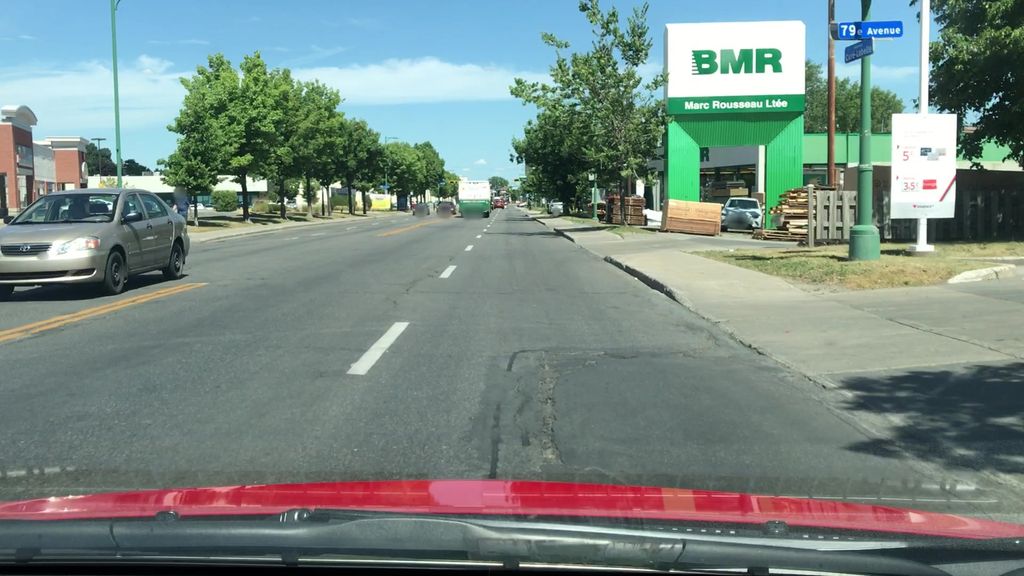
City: montreal